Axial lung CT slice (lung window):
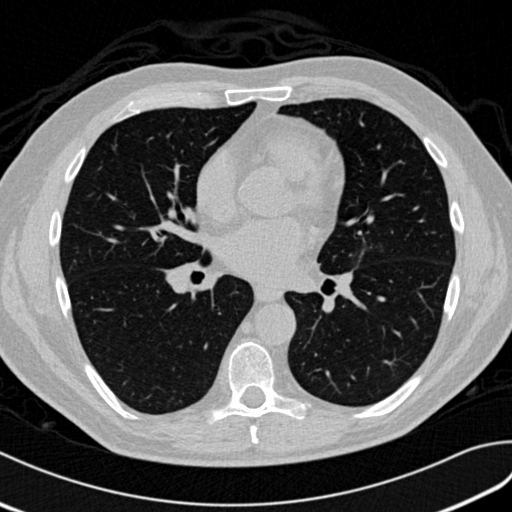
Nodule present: no